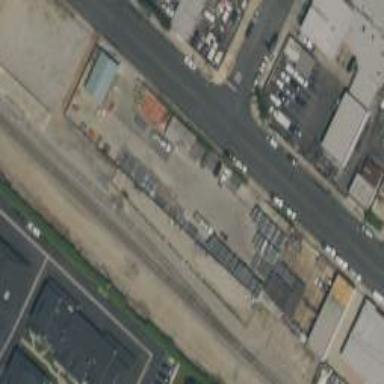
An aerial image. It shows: Rail spur service.